Interaction volume radius: 5 \u00c5
Interaction volume height: 10 \u00c5
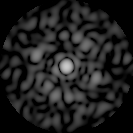
Disorder parameter: 0.8758